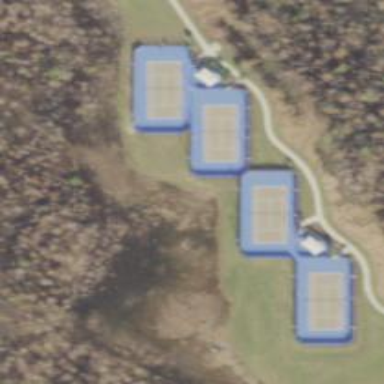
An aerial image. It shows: Tennis court on pitch designated for leisure land.